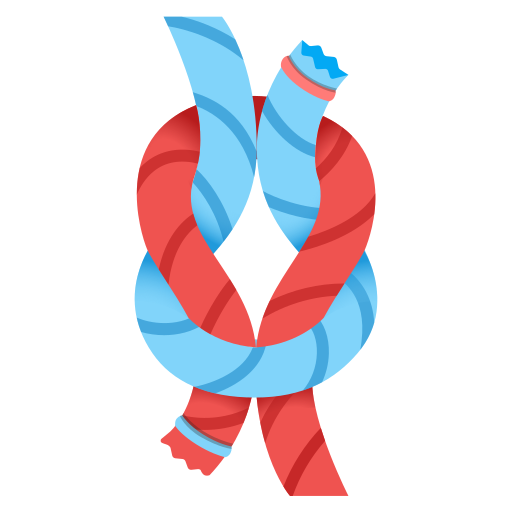
Emoji: 🪢